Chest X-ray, AP view. Patient: 9 years old, sex F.
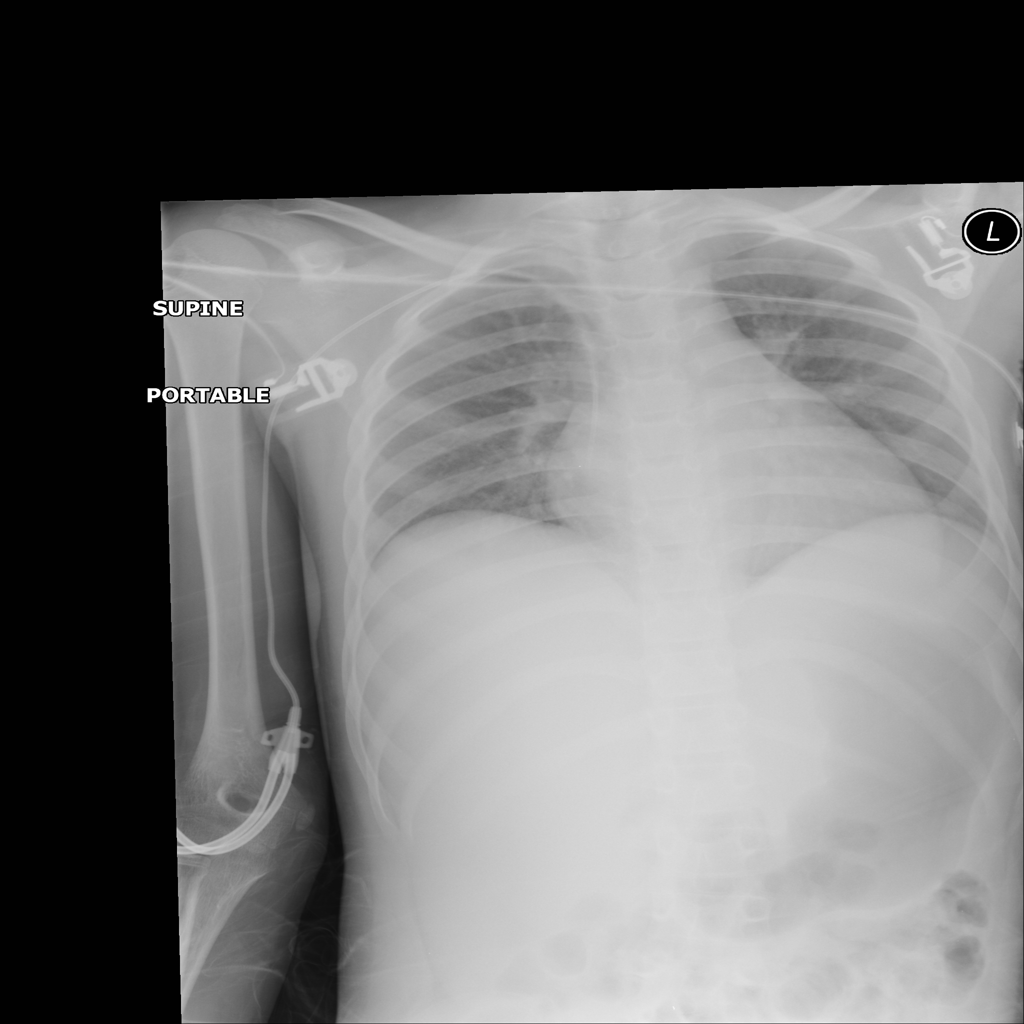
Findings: No Finding